Interaction volume radius: 5 \u00c5
Interaction volume height: 10 \u00c5
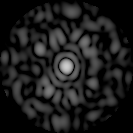
Disorder parameter: 0.8151